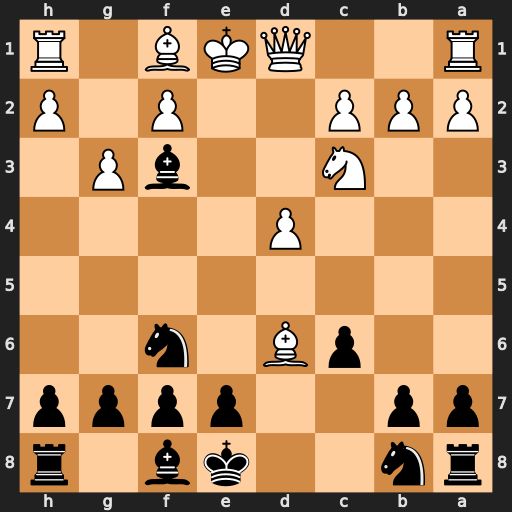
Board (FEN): rn2kb1r/pp2pppp/2pB1n2/8/3P4/2N2bP1/PPP2P1P/R2QKB1R
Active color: b
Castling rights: KQkq
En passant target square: -
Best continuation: Bxd1 Rxd1 exd6